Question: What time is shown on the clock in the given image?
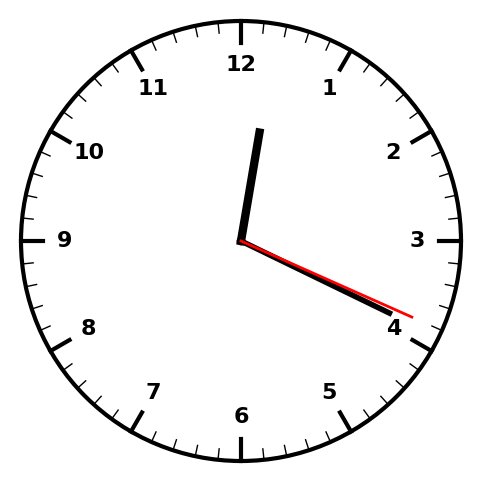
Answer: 12:19:19